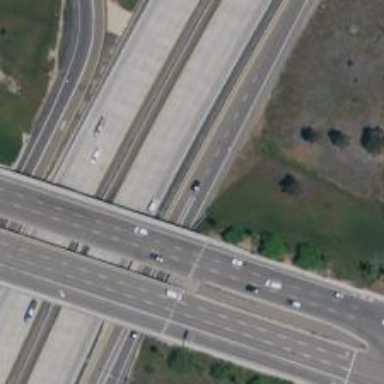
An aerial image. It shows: Motorway link.